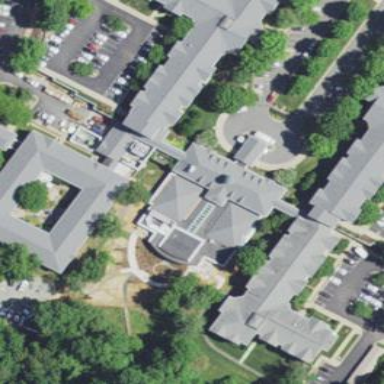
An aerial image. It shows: Nursing home building.